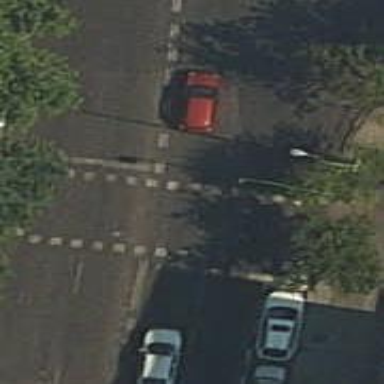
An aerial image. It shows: Zebra crossing with traffic signals. The crossing is marked by traffic lights.